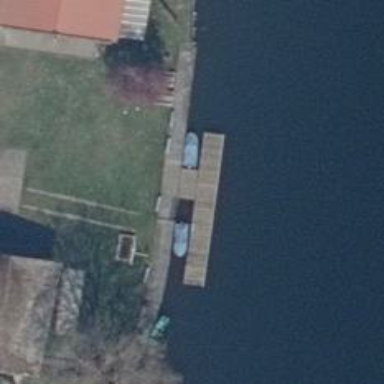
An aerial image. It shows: Man-made pier.